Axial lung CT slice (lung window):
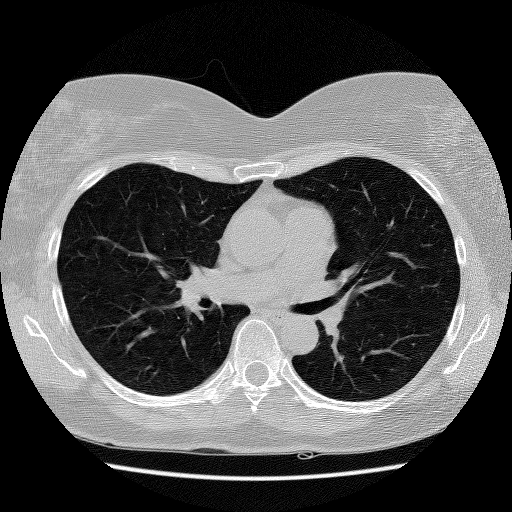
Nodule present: no